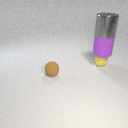
large purple rubber cylinder below large gray metal cylinder